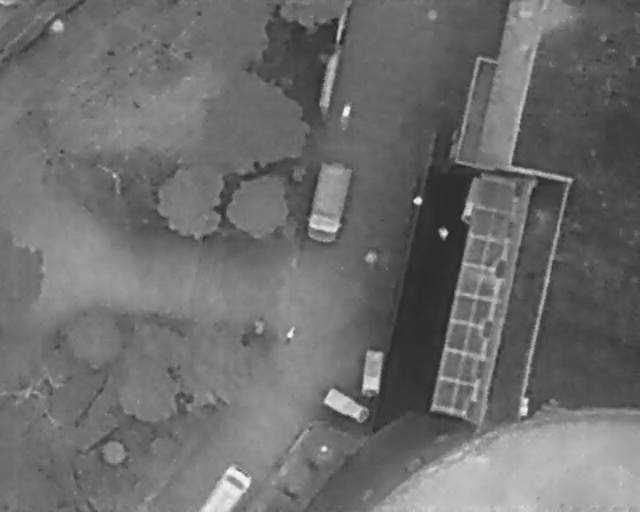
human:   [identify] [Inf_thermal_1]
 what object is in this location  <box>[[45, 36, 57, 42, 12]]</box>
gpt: <ref>1 medium othervehicle at the center</ref>

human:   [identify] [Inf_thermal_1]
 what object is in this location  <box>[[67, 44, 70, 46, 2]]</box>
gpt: <ref>1 medium person at the center</ref>

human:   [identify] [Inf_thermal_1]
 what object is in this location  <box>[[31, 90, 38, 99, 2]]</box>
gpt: <ref>1 medium othervehicle at the bottom</ref>

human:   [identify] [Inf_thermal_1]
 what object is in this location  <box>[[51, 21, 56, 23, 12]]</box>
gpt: <ref>1 large person at the top</ref>